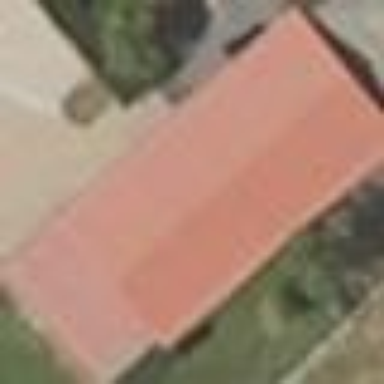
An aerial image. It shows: Shed building.